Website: macys
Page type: delivery-shipping
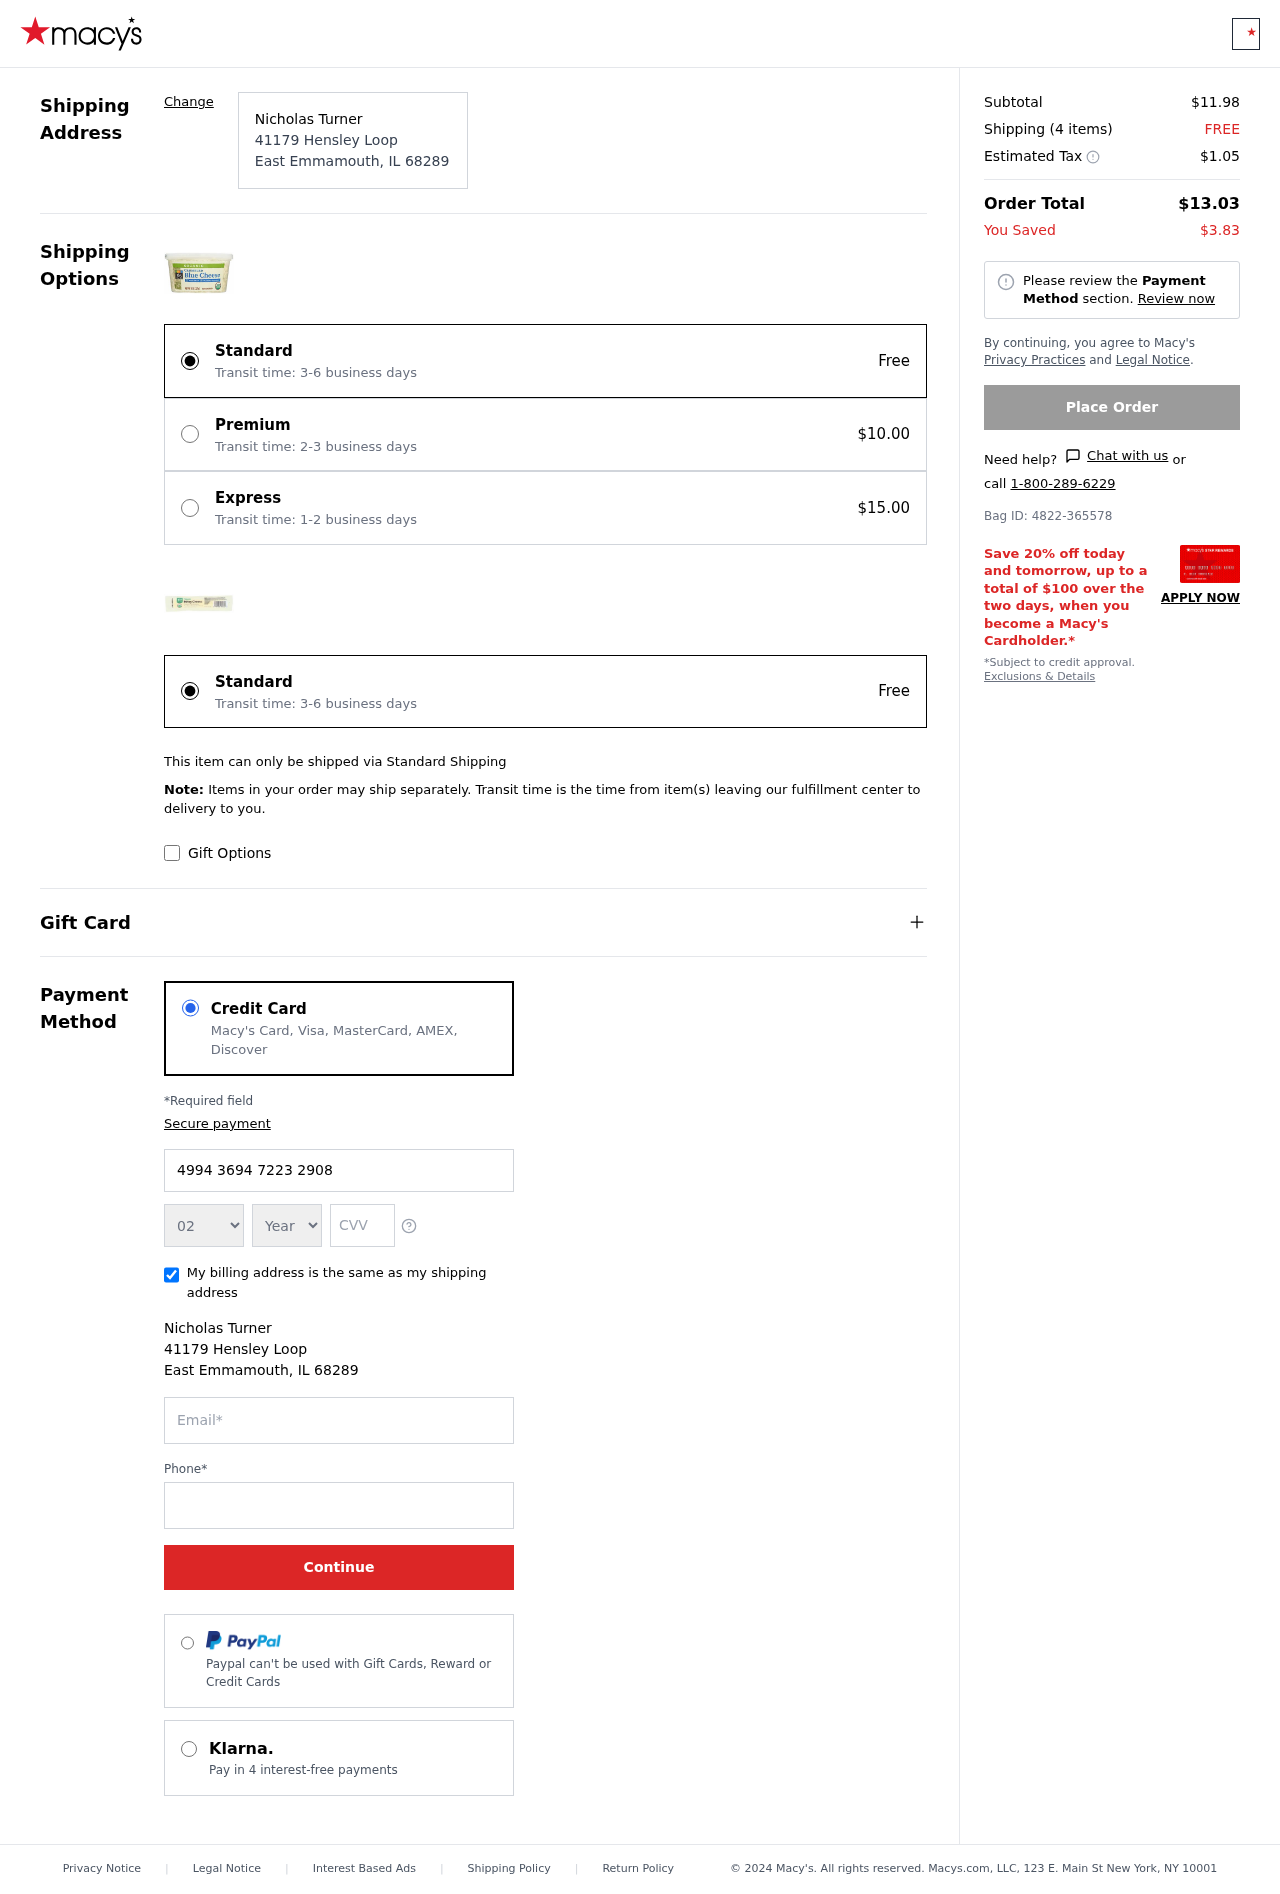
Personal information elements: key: PII_CARD_EXPIRY_MONTH
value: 02
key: PII_CARD_EXPIRY_YEAR
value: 29
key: PII_CITY
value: East Emmamouth
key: PII_CITY_STATE_ZIP
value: East Emmamouth, IL 68289
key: PII_FULLNAME
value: Nicholas Turner
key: PII_POSTCODE
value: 68289
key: PII_STATE_ABBR
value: IL
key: PII_STREET
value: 41179 Hensley Loop
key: PII_CARD_NUMBER
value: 4994 3694 7223 2908
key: PII_CARD_CVV
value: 428
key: PII_EMAIL
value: nicholas.turner@gmail.com
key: PII_PHONE
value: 3786723806
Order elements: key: ORDER_SUBTOTAL
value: $11.98
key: ORDER_NUM_ITEMS
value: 4
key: ORDER_SHIPPING_COST
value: FREE
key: ORDER_TAX
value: $1.05
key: ORDER_TOTAL
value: $13.03
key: ORDER_SAVINGS
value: $3.83
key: ORDER_BAG_ID
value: Bag ID: 4822-365578